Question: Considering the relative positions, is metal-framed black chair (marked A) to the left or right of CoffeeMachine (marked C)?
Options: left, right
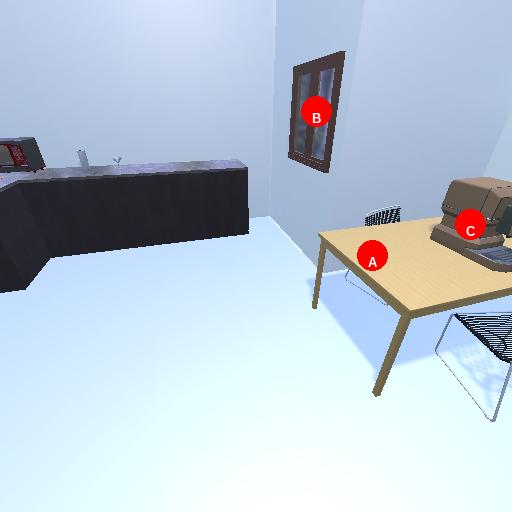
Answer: left